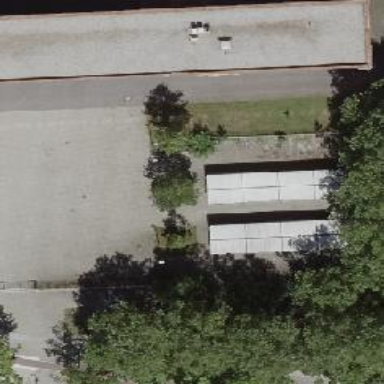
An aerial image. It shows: Sheltered bicycle parking area with wall loops for securing bikes.